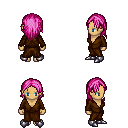
a pixel art fantasy rpg character, female body template, human, tanned skin, brown robe, gold greaves, pink long hairstyle, metal boots, four views (front, back, left, right), 2x2 character sprite sheet, small pixel art, hard edges, no anti-aliasing